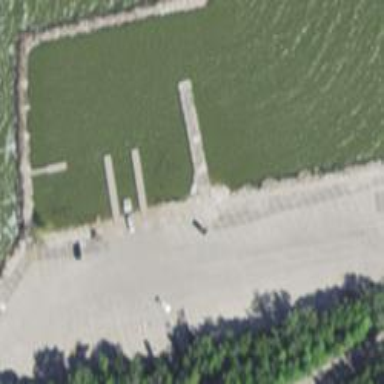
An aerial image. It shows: Slipway on leisure land.